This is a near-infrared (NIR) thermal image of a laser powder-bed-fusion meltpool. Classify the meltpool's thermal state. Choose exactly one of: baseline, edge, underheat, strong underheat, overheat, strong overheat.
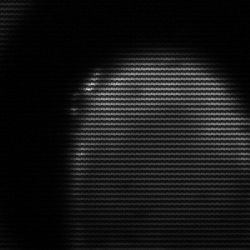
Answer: edge